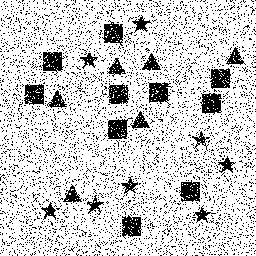
Squares: 10
Triangles: 6
Stars: 8
Total shapes: 24